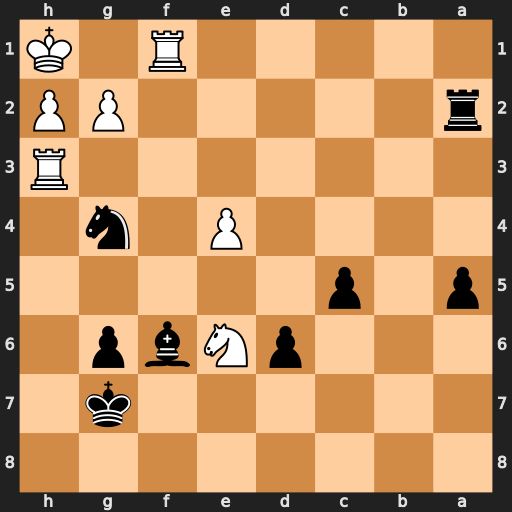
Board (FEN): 8/6k1/3pNbp1/p1p5/4P1n1/7R/r5PP/5R1K
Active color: b
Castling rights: -
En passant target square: -
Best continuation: Kf7 Ng5+ Ke8